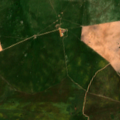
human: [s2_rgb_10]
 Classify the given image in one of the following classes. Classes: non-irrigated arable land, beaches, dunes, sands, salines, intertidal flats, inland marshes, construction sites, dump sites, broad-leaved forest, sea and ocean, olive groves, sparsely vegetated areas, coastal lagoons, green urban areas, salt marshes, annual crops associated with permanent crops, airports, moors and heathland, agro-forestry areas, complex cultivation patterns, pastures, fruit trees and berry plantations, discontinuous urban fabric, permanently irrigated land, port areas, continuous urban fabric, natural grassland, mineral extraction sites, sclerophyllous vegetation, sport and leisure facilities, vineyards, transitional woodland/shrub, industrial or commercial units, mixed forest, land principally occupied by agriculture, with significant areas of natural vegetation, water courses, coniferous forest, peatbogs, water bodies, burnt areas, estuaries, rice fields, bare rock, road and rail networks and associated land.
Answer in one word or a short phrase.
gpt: continuous urban fabric